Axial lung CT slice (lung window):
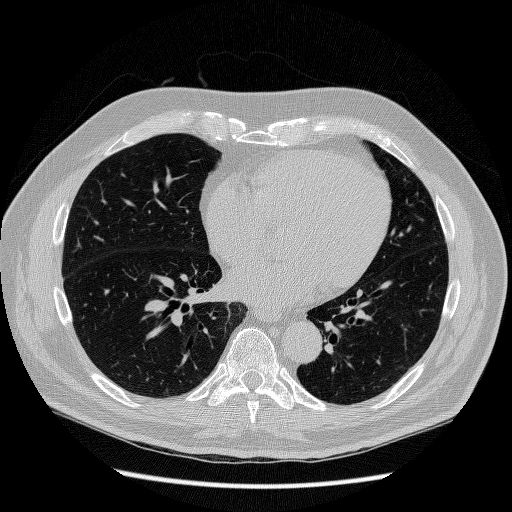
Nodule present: no